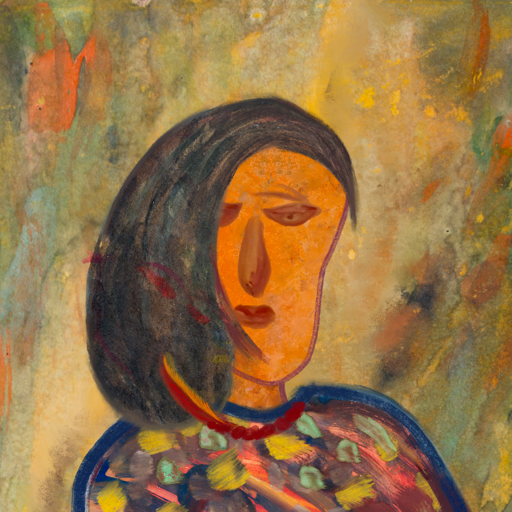
Background: Comrade, Head And Neck Front: Hypocrite, Face Front: Pious_Lady, Bust: Mother_And_Son_Mother, Hair Front: Gypsy_Mother, Head Accessory: Blank, Second Necklace: Blank, Necklace: Pipe, Baby: Blank